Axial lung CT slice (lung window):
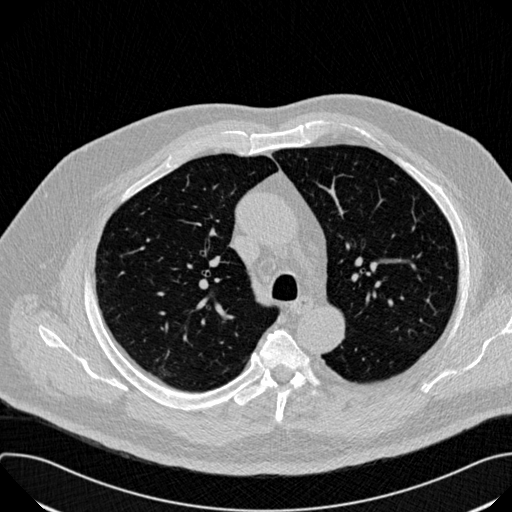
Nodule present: no